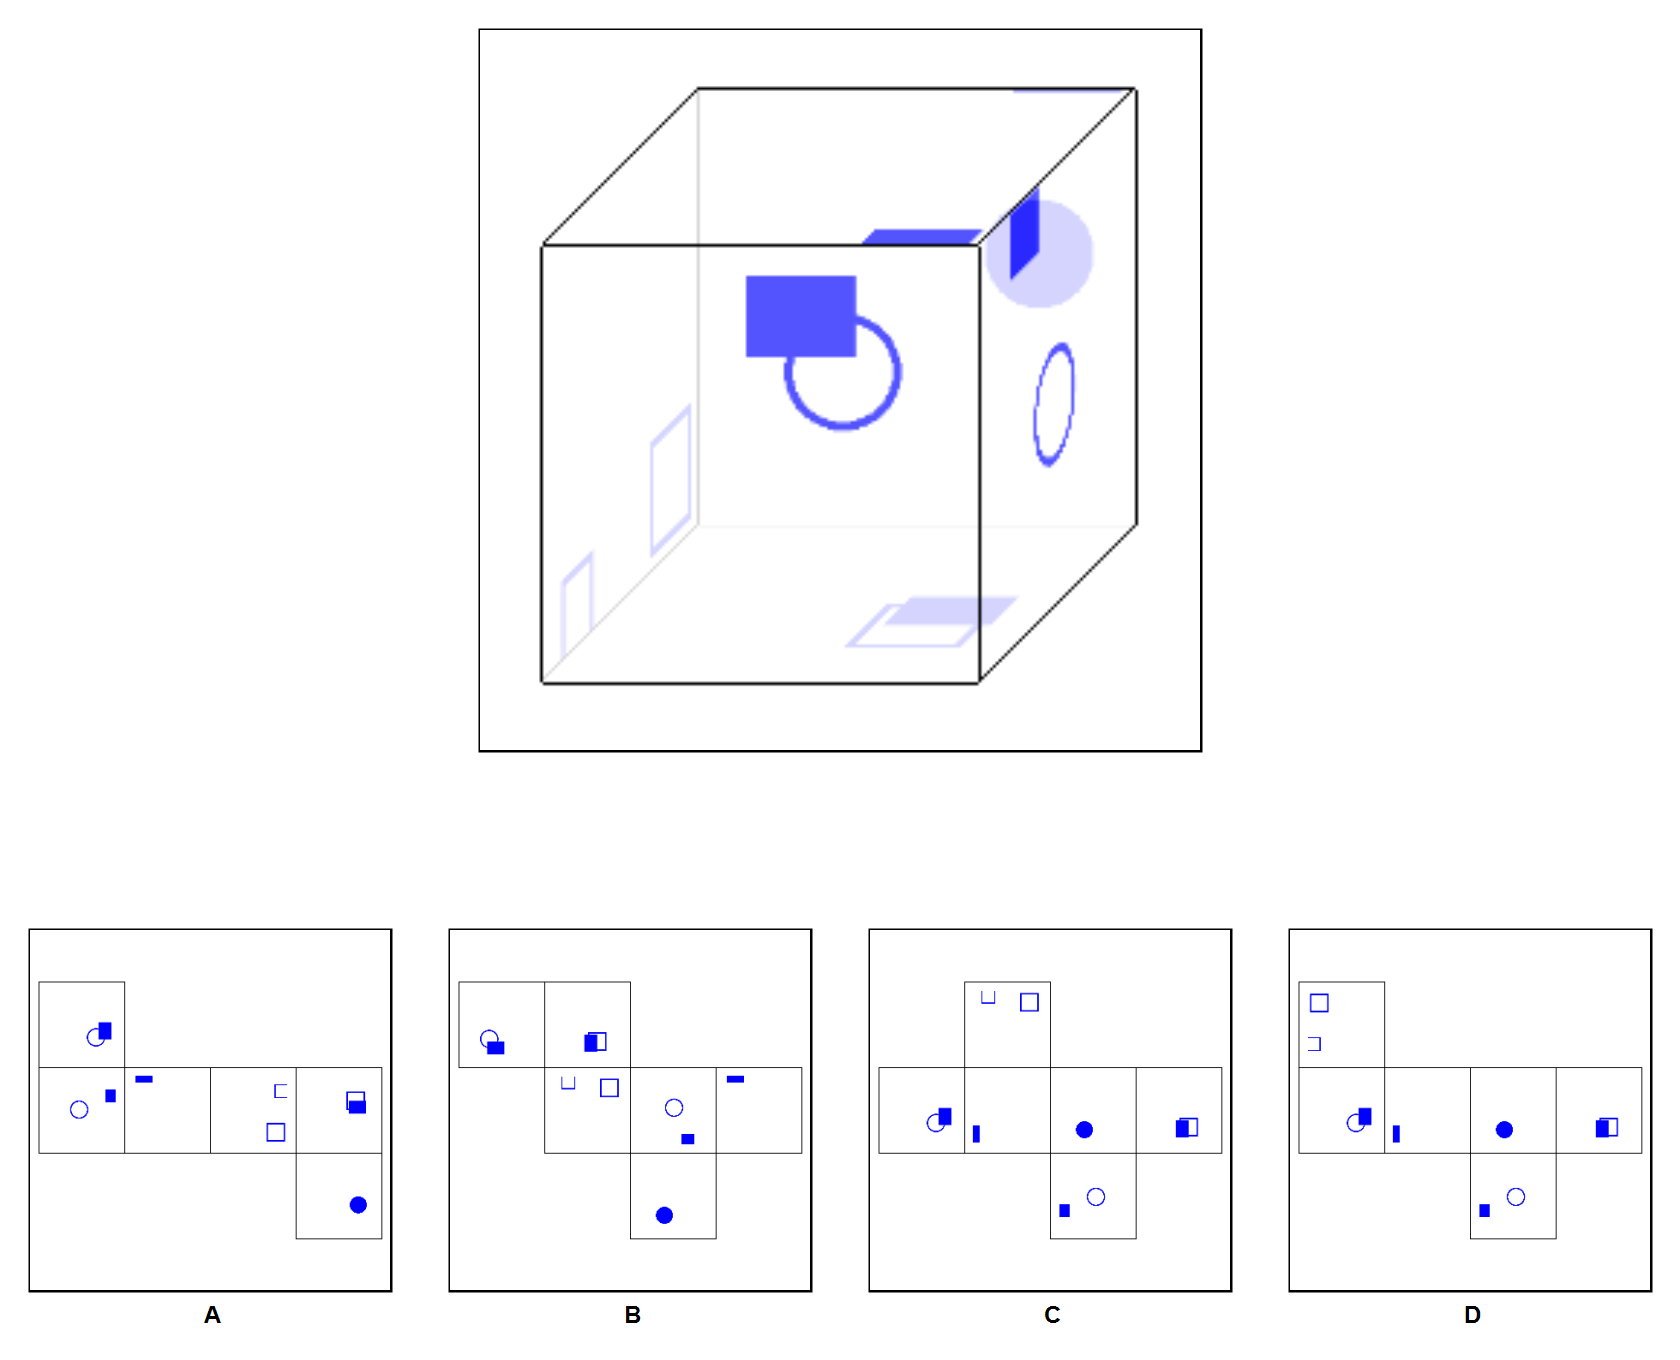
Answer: B